Interaction volume radius: 5 \u00c5
Interaction volume height: 20 \u00c5
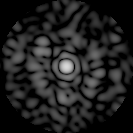
Disorder parameter: 0.8507